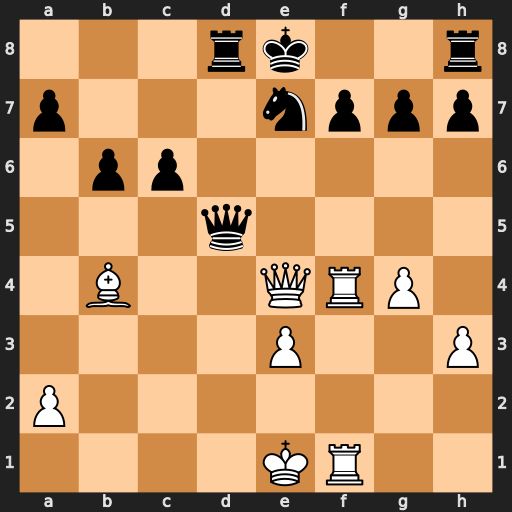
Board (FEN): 3rk2r/p3nppp/1pp5/3q4/1B2QRP1/4P2P/P7/4KR2
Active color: w
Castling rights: k
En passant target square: -
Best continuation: Qxe7#